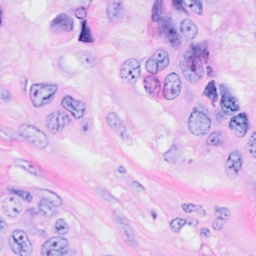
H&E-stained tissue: Breast